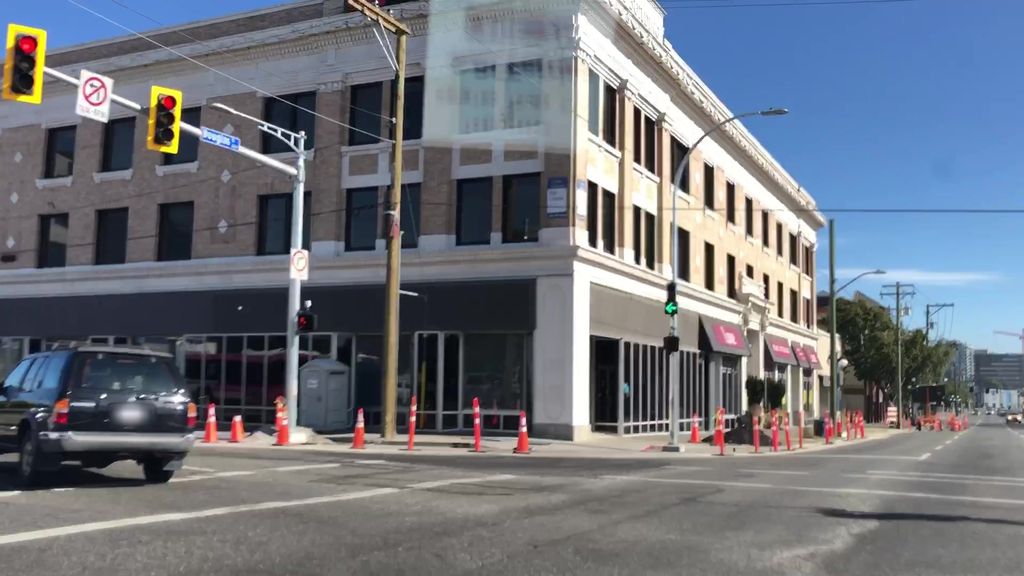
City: victoria